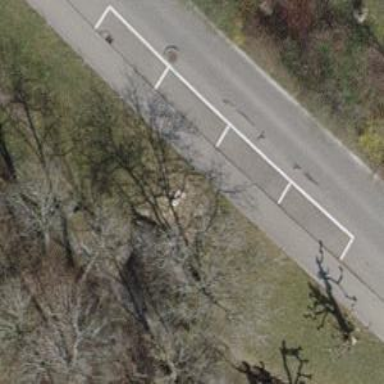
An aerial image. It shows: Brown bench.